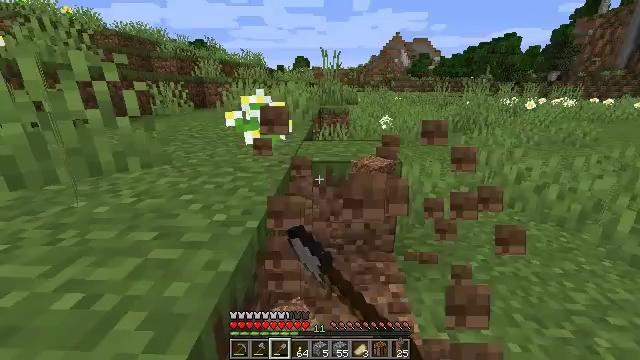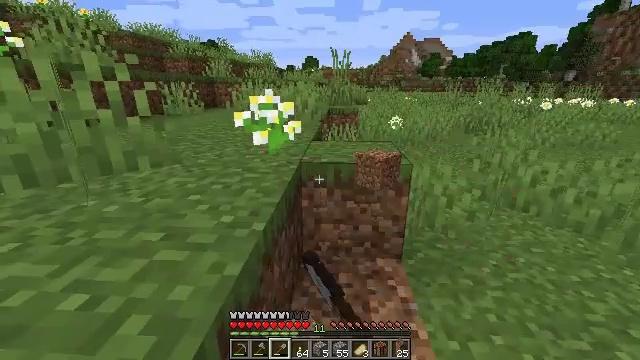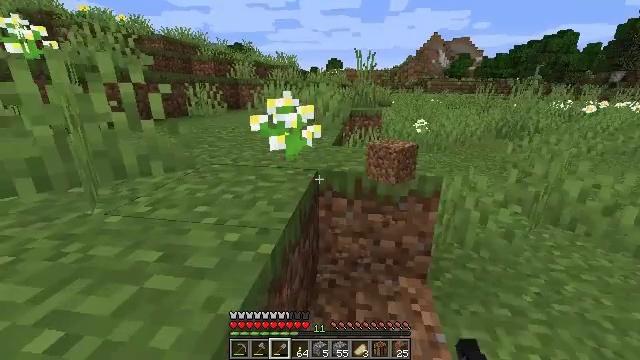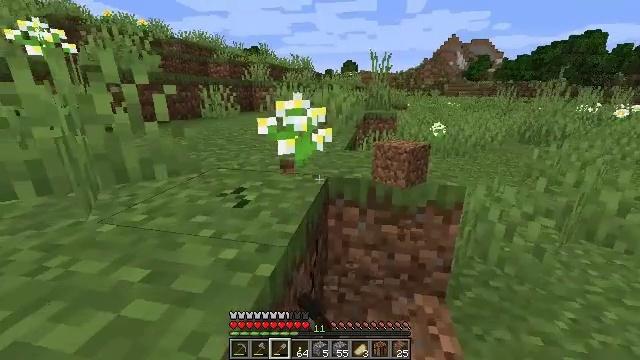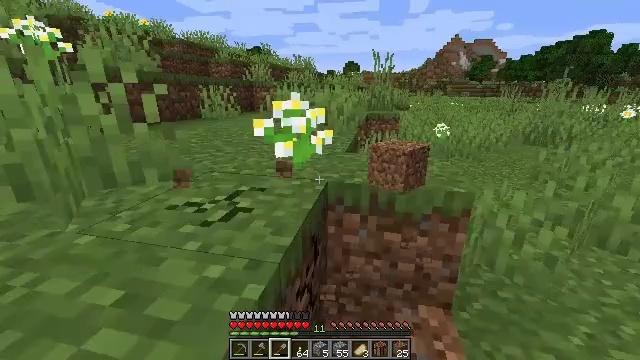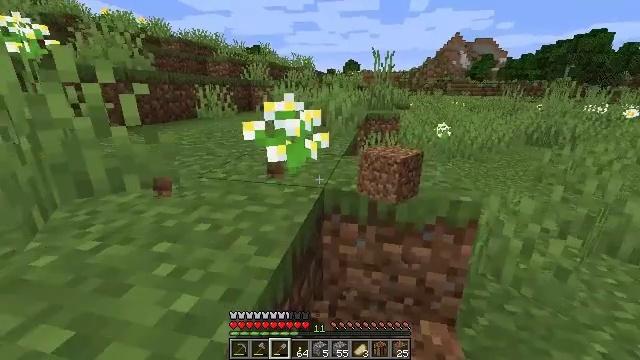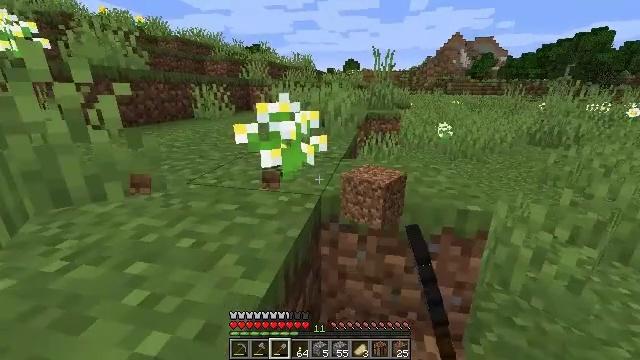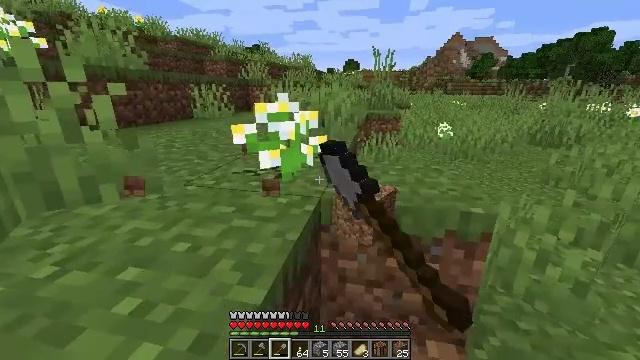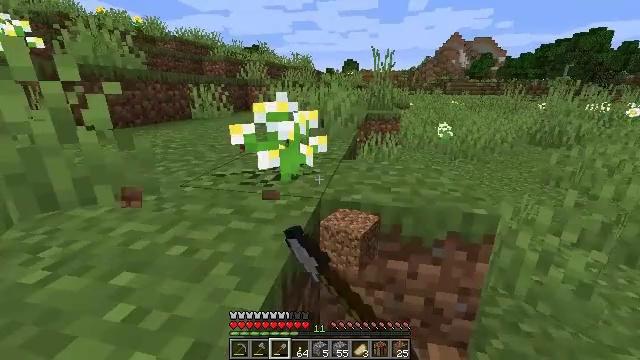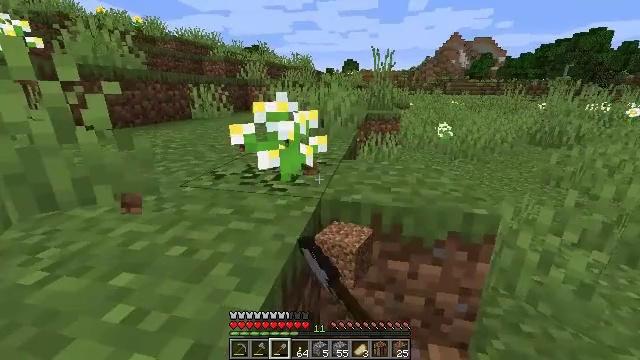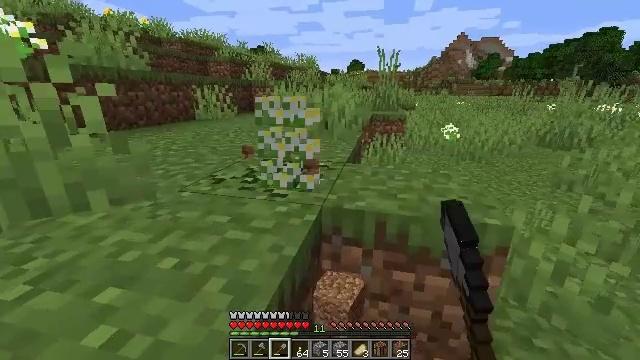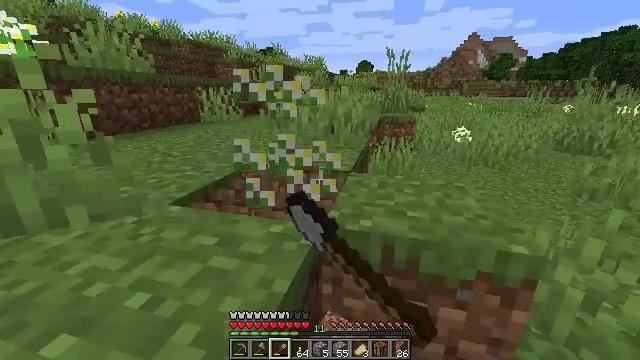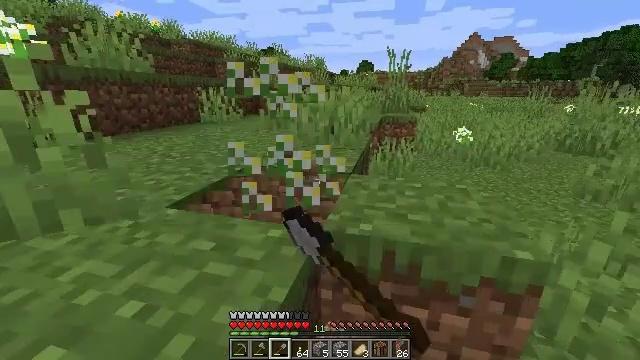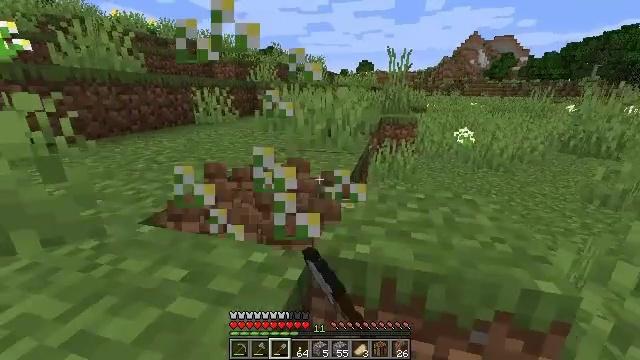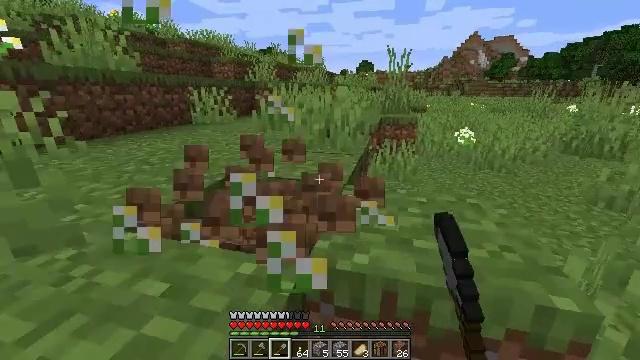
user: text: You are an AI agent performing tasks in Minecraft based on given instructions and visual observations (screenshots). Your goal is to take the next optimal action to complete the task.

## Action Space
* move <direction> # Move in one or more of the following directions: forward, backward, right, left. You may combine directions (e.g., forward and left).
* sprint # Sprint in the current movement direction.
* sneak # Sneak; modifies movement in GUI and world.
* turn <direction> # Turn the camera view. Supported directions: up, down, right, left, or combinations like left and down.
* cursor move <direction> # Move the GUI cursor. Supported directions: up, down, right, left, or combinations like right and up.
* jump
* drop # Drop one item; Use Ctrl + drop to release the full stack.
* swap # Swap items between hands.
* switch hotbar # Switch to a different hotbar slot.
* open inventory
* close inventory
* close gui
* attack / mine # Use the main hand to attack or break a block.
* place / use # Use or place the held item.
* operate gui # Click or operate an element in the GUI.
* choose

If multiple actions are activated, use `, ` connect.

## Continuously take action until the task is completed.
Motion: motion action
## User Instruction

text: Mine the azure bluet flower.
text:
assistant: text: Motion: move forward, turn left, attack / mine
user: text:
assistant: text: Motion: move forward, turn left, attack / mine
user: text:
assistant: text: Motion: move forward, turn left, attack / mine
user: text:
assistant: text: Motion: move forward, attack / mine
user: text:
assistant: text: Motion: attack / mine
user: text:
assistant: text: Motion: attack / mine
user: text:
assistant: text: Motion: attack / mine
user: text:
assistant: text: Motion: attack / mine
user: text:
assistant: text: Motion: attack / mine
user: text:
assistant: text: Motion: move forward, turn left, attack / mine
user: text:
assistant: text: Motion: move forward, turn left, attack / mine
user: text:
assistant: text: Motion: move forward, attack / mine
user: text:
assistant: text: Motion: attack / mine
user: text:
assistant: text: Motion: attack / mine
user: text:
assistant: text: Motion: attack / mine